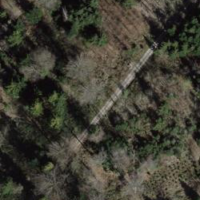
EUNIS habitat code: 41
Species observed at this site:
Tetrix subulata
Gomphocerippus rufus